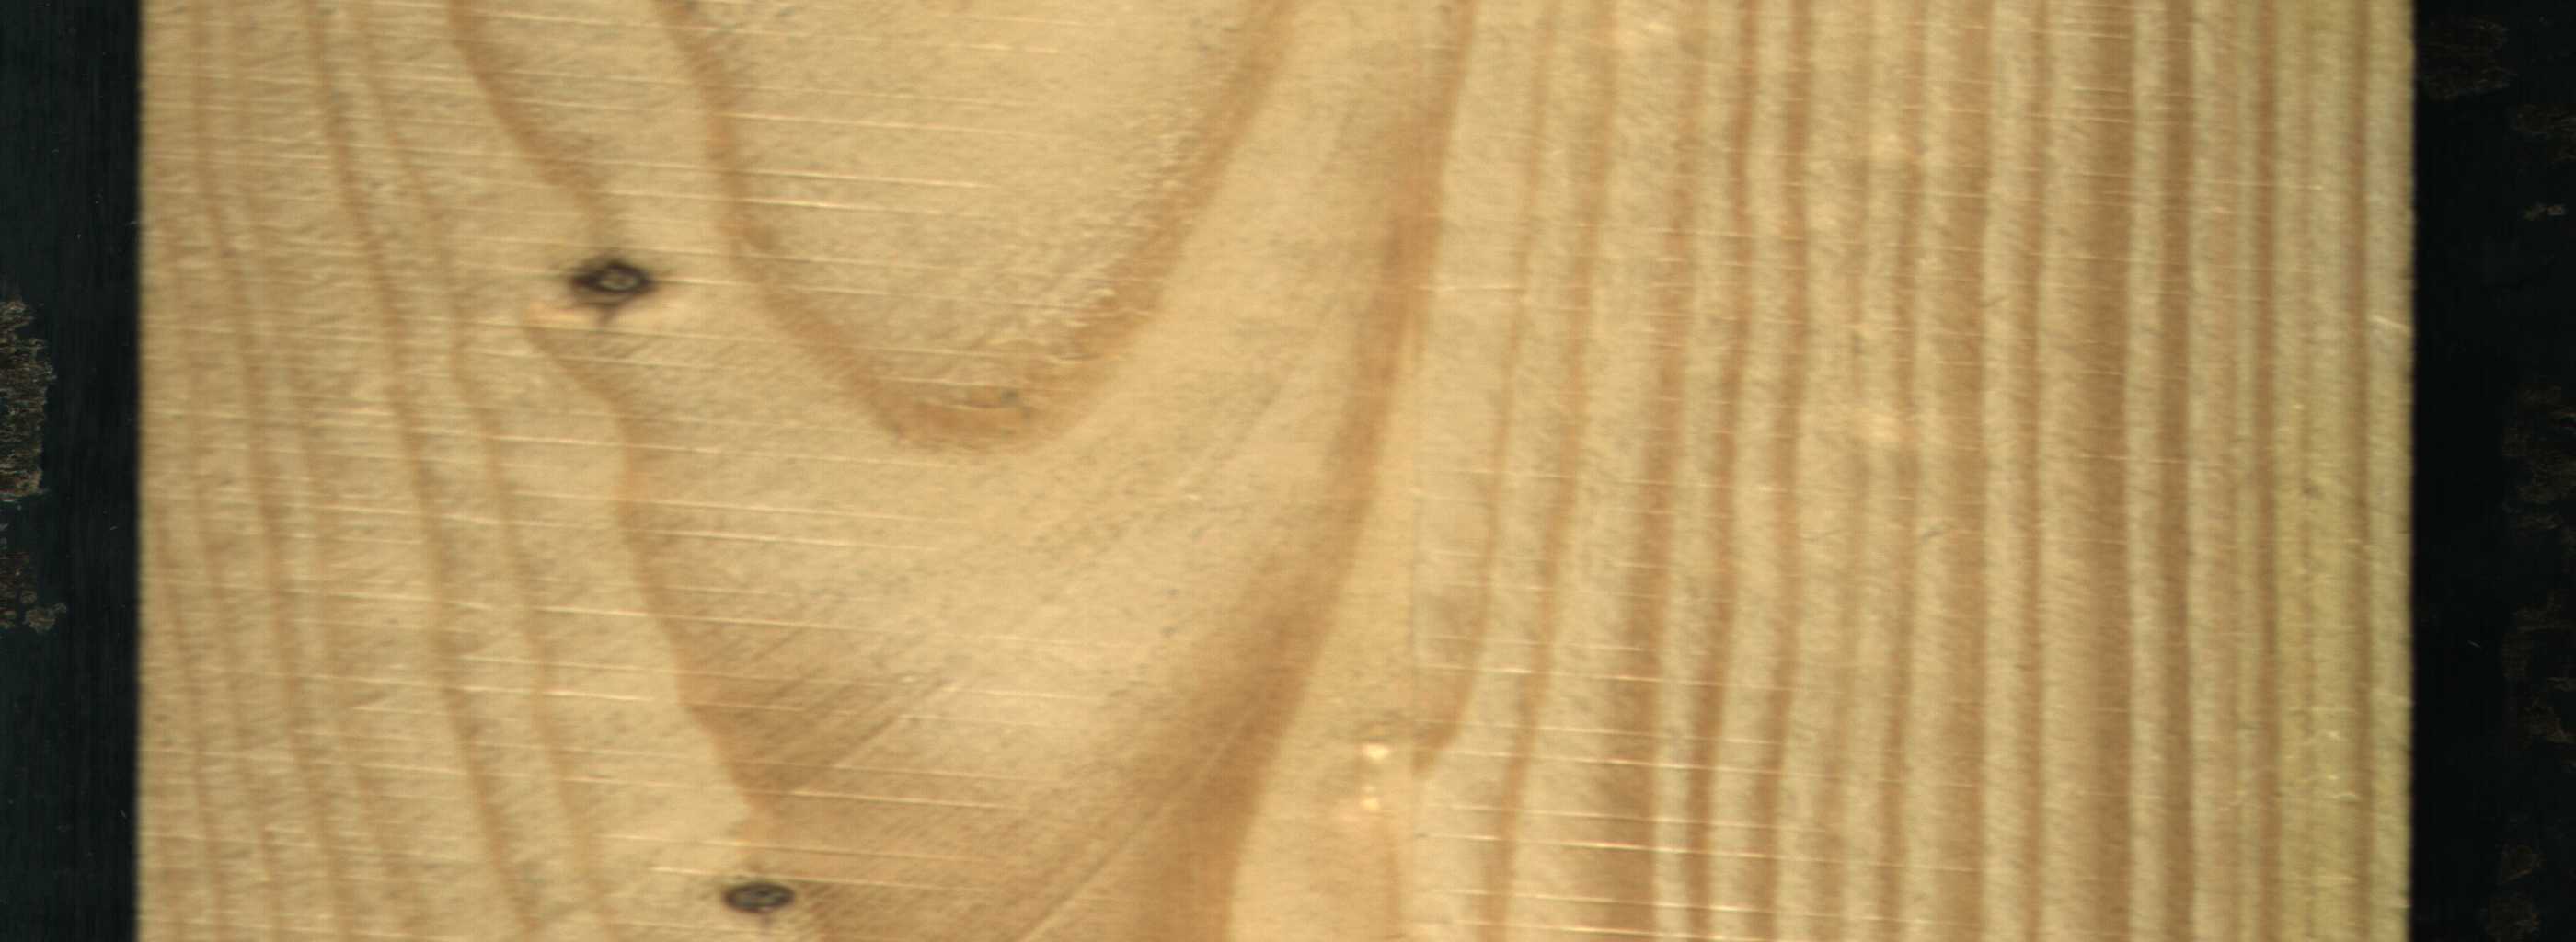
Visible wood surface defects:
Live_Knot
Live_Knot